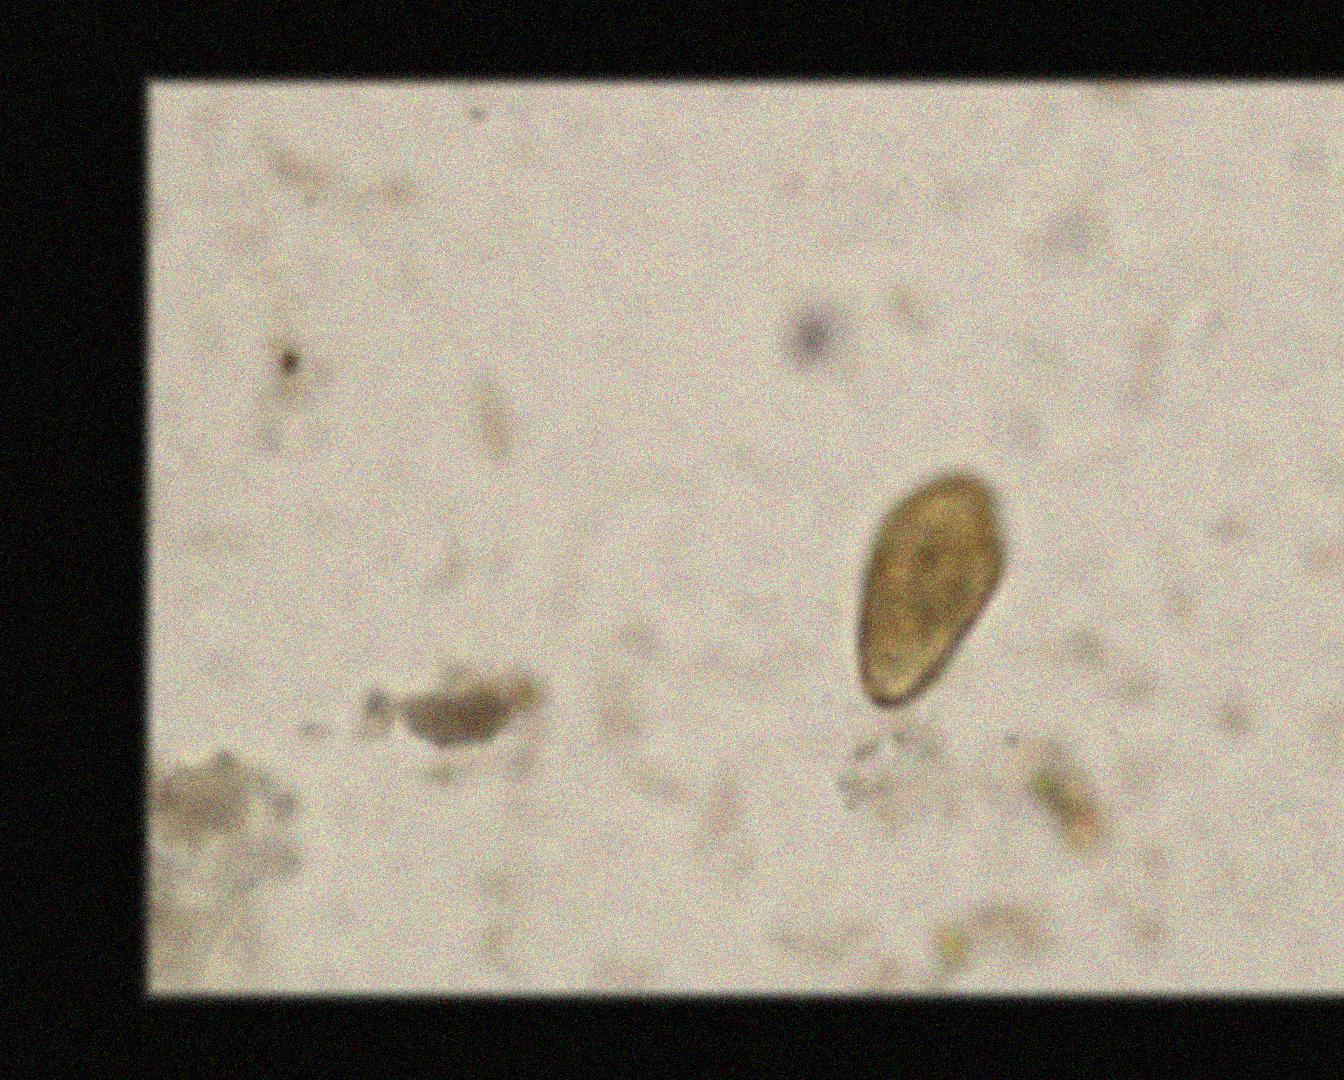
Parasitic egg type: Paragonimus spp